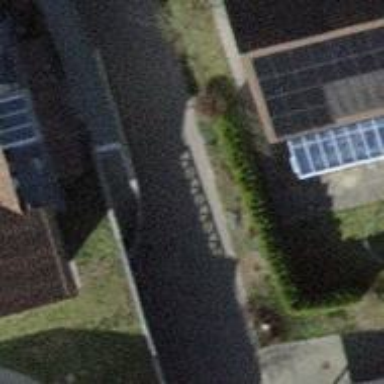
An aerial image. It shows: Cycle barrier.